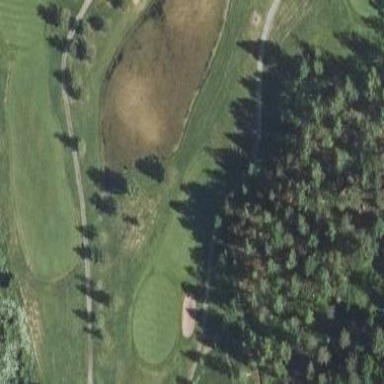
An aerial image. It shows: Grassy area designated as golf fairway.